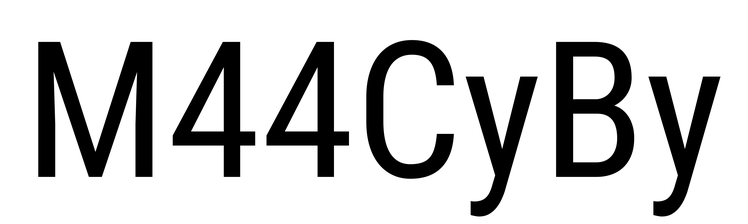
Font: Roboto_Condensed_Regular